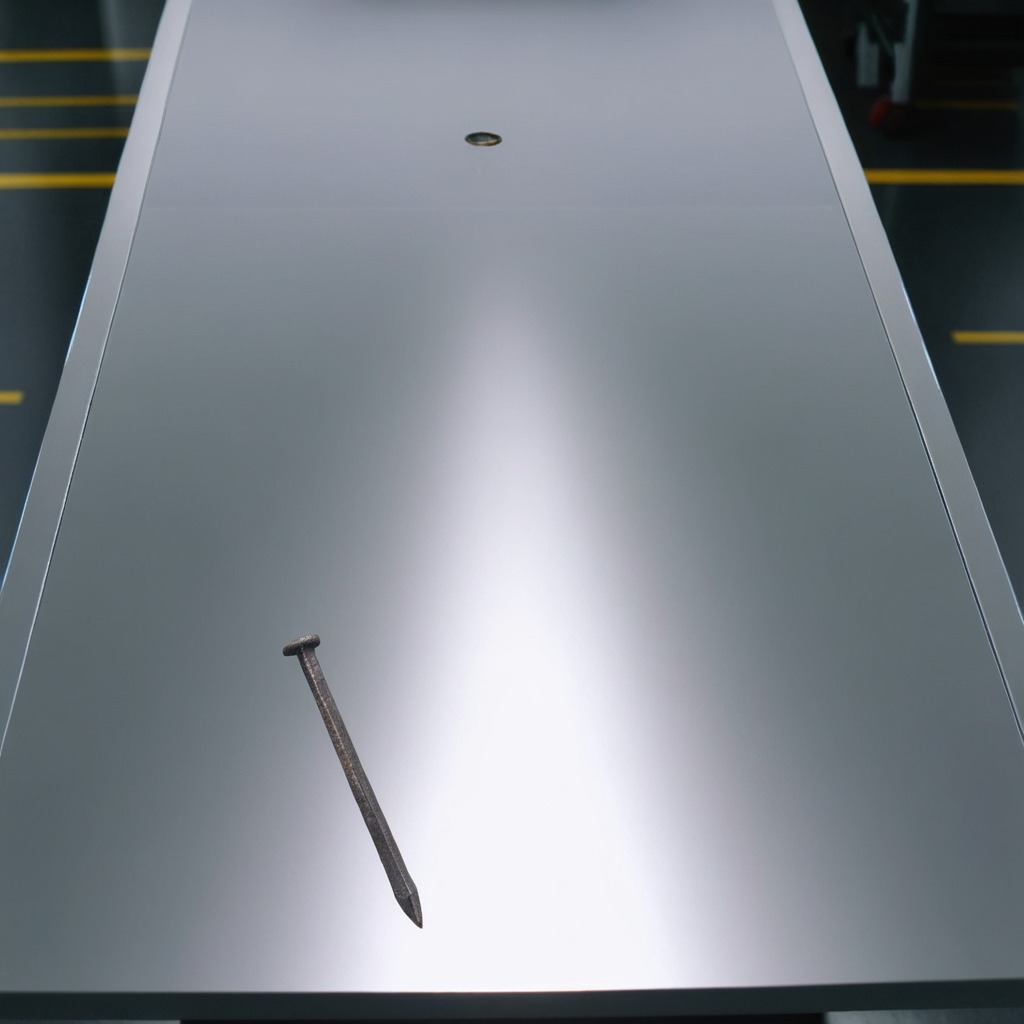
A nail is lying on a table.